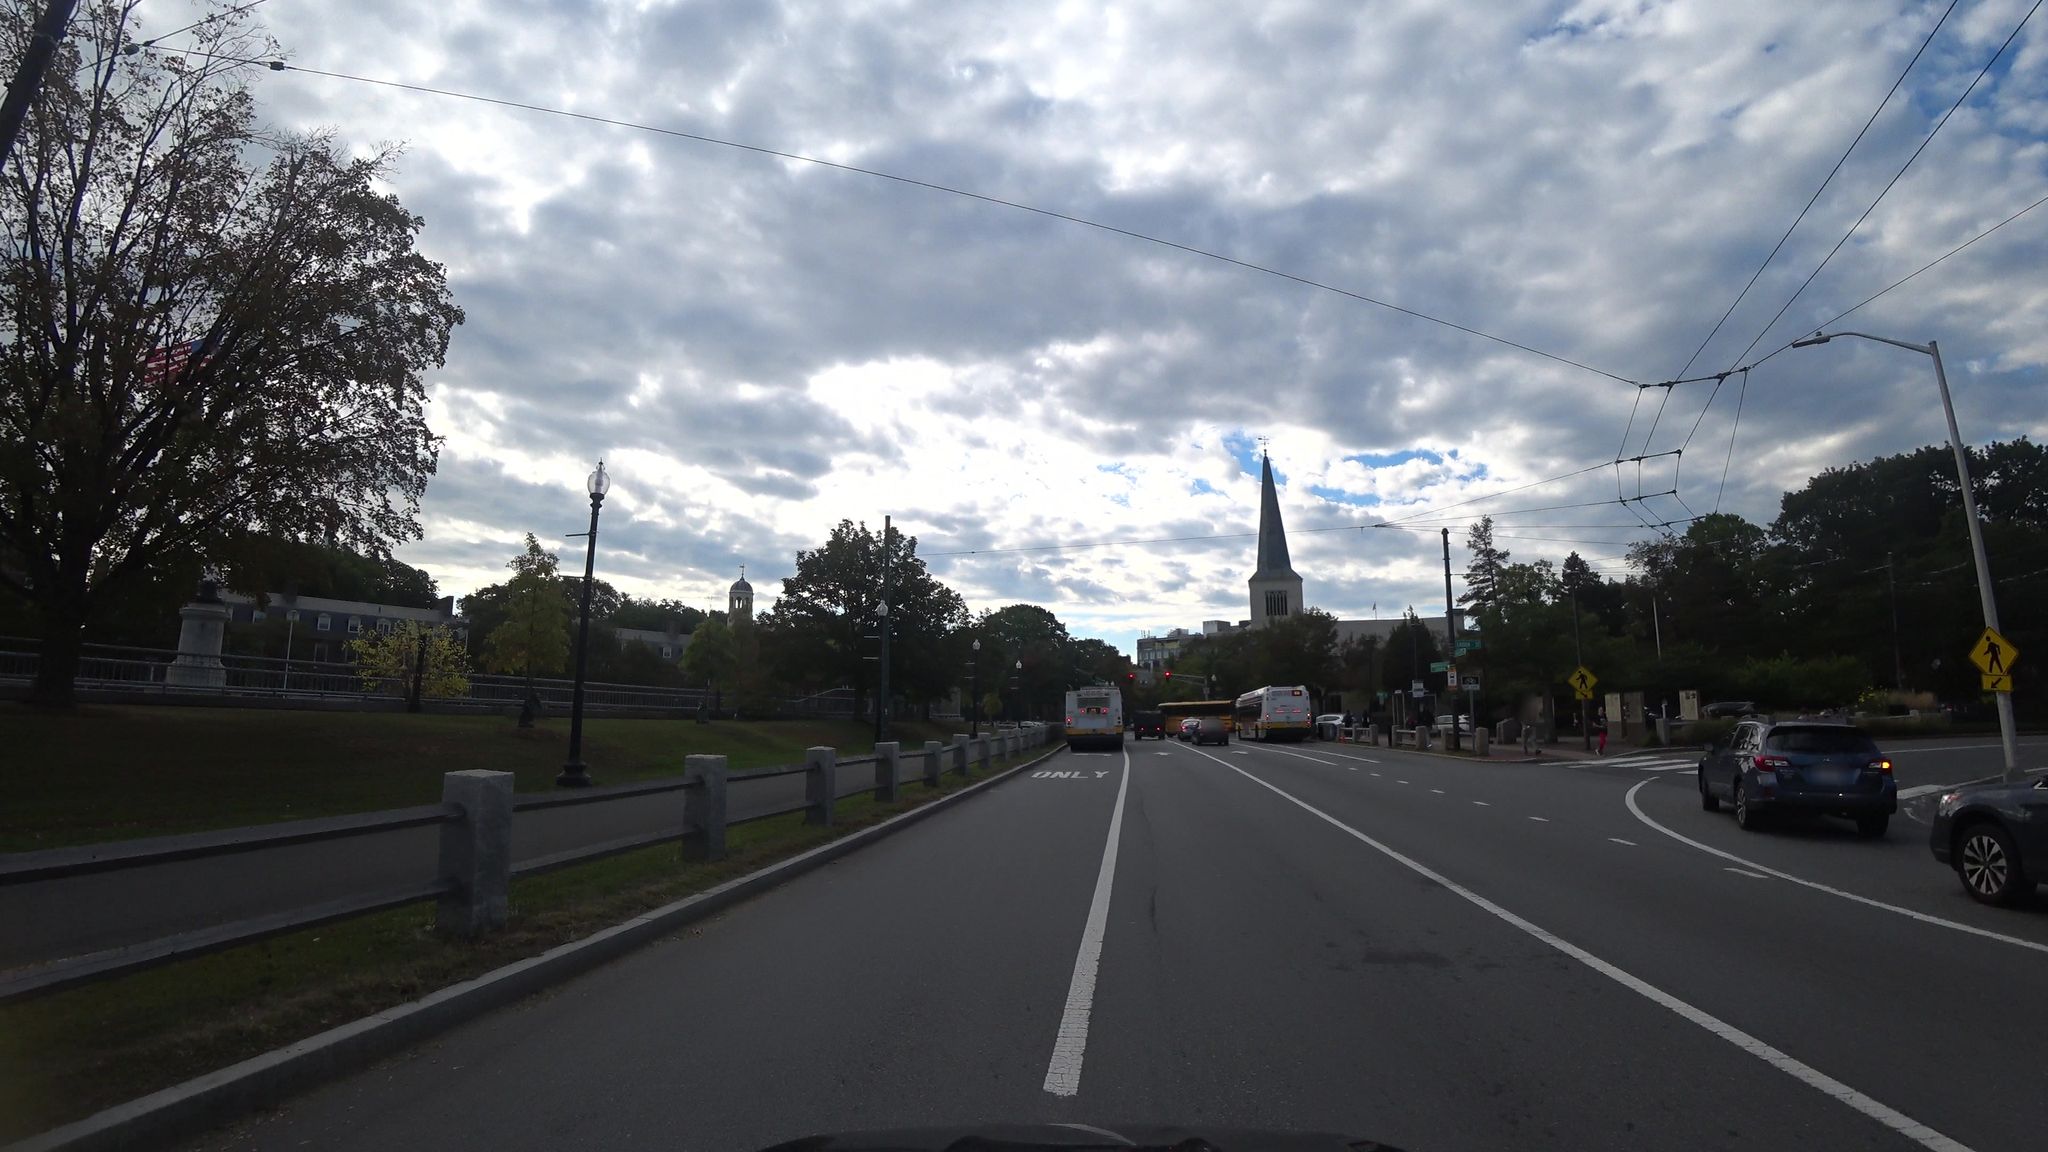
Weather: cloudy
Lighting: day
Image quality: good
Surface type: driving surface
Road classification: primary_link
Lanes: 1
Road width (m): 21.3
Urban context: urban centre
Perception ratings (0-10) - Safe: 4.78, Lively: 4.4, Beautiful: 7.98, Boring: 2.48, Depressing: 3.86, Wealthy: 2.74